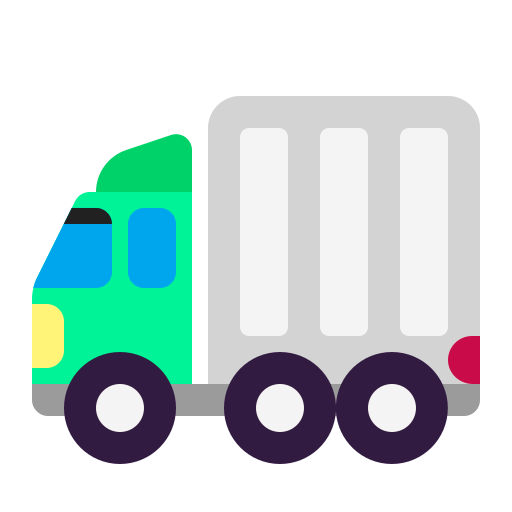
articulated lorry flat